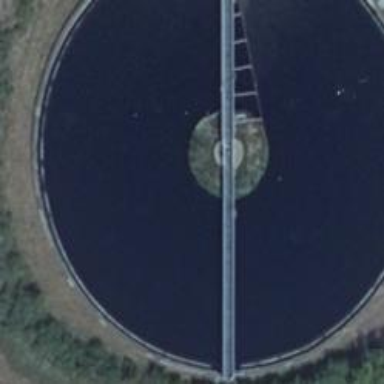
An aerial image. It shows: Body of wastewater.